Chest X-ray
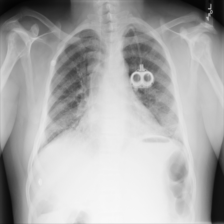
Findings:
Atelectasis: negative
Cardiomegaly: negative
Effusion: positive
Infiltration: positive
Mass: negative
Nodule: negative
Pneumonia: negative
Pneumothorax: negative
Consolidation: negative
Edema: negative
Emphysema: negative
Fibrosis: negative
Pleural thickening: negative
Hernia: negative